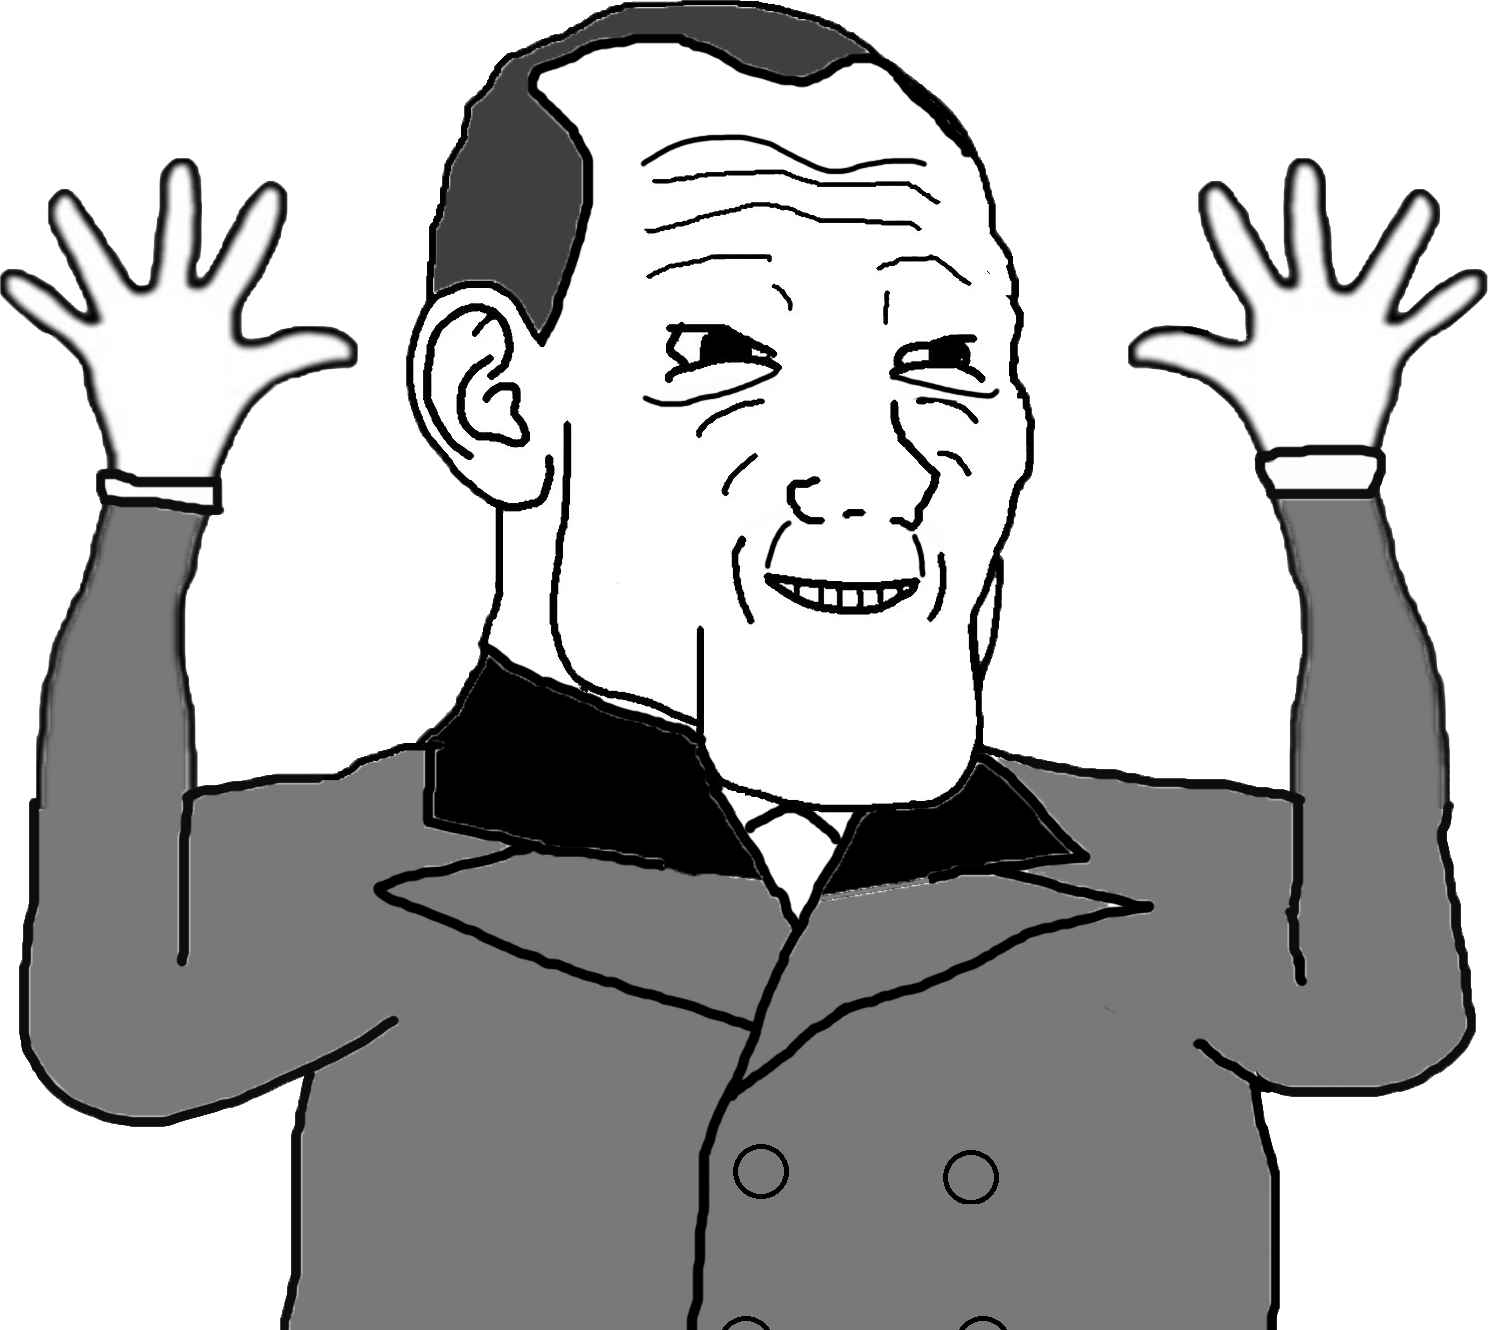
Label: 5_Grey_Chad